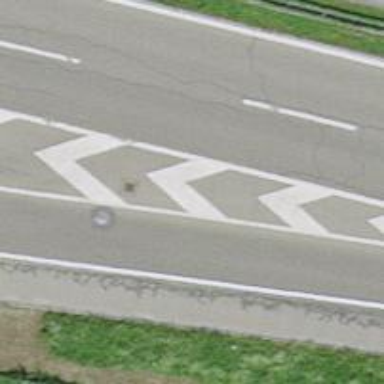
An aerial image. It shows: Asphalt motorway link.